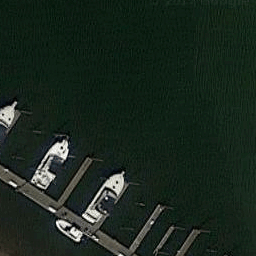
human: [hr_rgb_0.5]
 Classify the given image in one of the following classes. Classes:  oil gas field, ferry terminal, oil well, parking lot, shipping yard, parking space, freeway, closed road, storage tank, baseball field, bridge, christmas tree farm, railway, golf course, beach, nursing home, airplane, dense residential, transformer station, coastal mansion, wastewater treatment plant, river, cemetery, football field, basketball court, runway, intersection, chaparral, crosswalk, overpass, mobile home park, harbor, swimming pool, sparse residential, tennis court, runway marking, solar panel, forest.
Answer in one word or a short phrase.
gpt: harbor